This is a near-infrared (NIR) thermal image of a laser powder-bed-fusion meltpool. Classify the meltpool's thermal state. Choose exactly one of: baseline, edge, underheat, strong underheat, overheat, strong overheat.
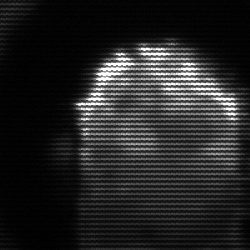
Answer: baseline